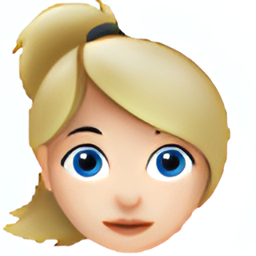
Name: blonde woman type 1 2
Emoji: 👱🏻‍♀️
Group: People & Body
Sub-group: person